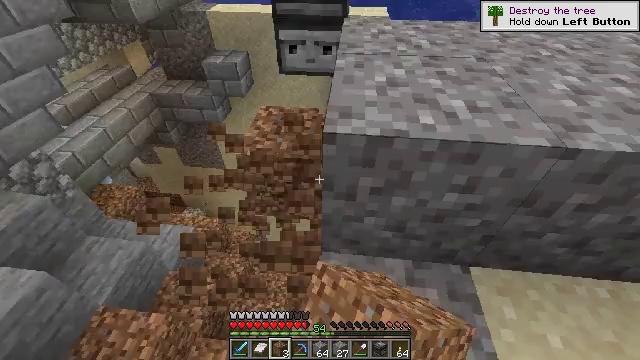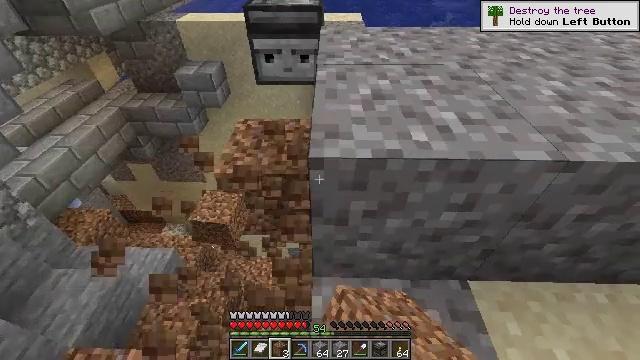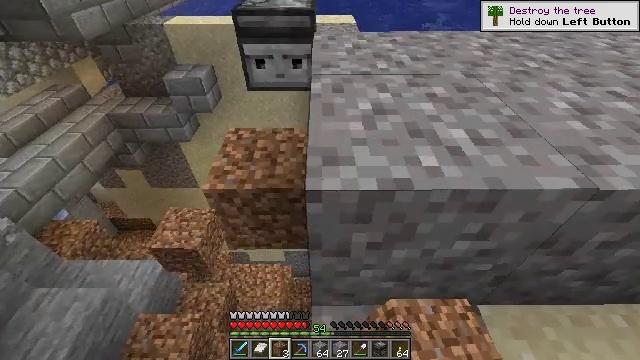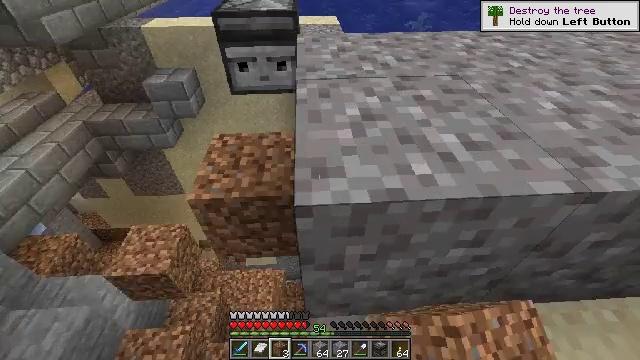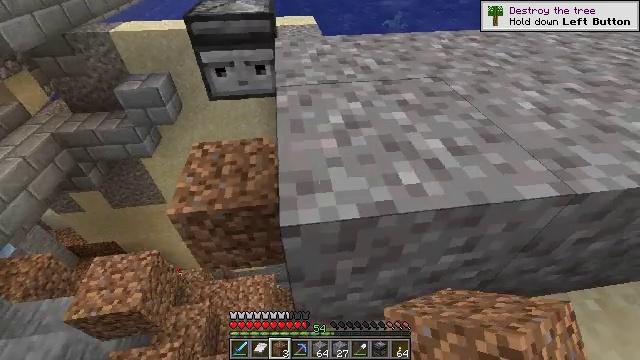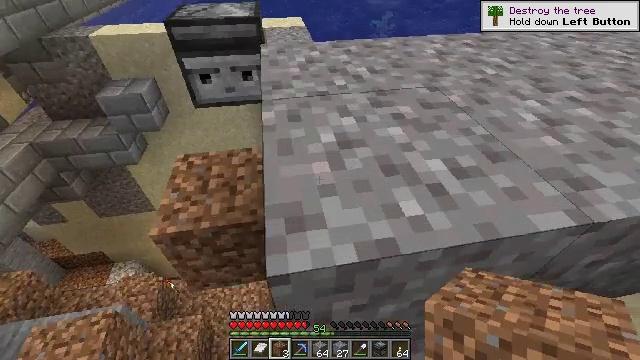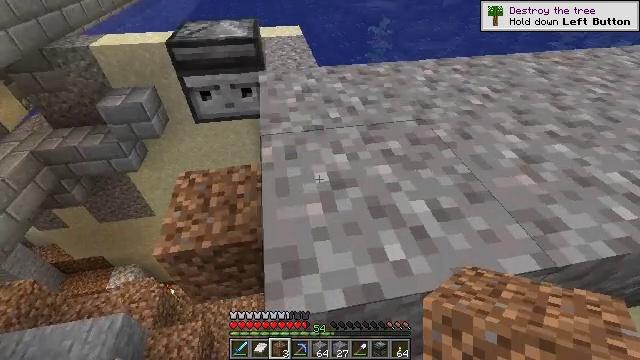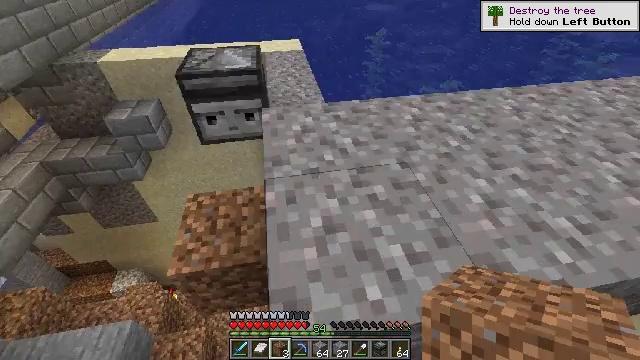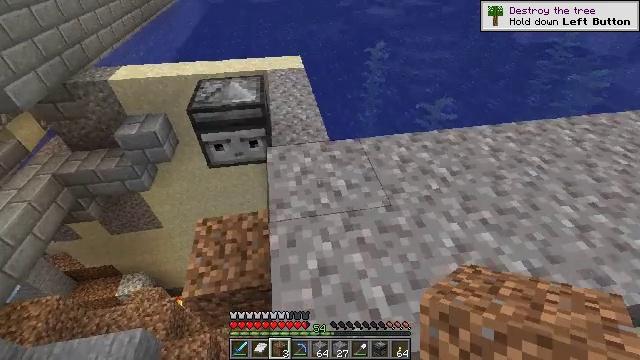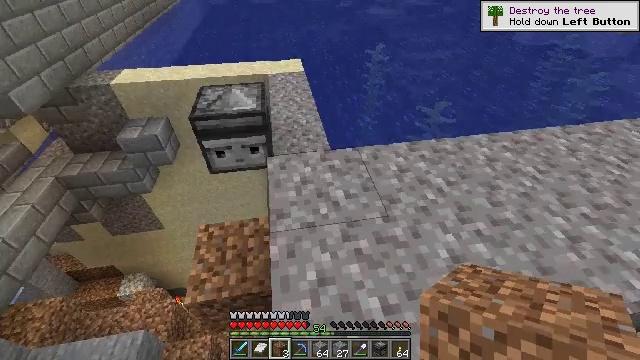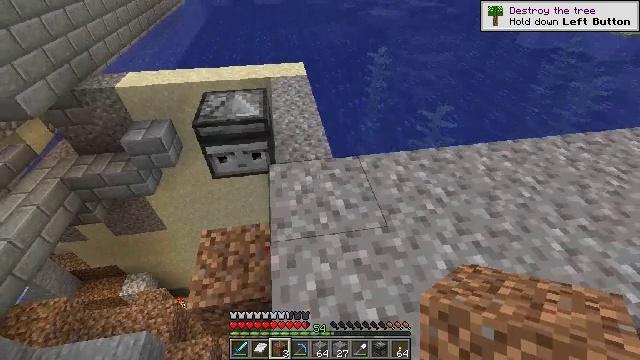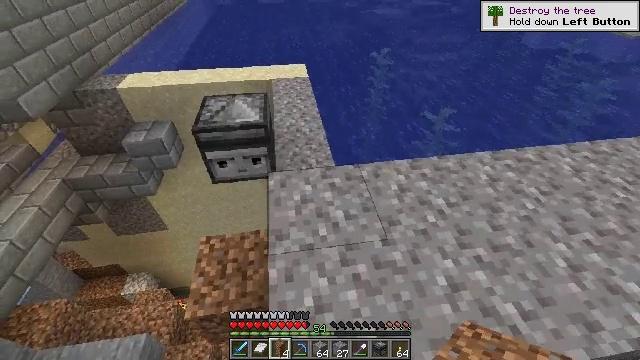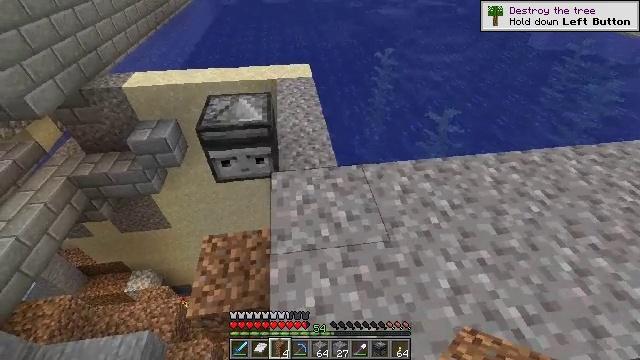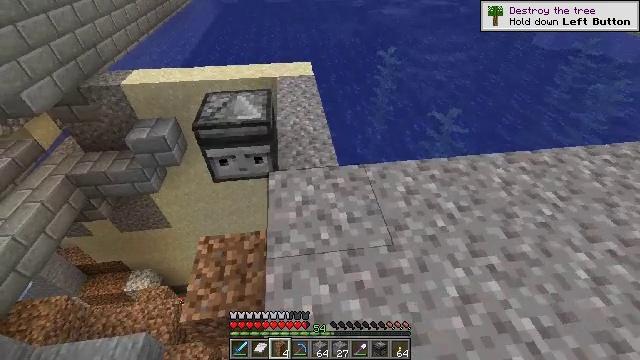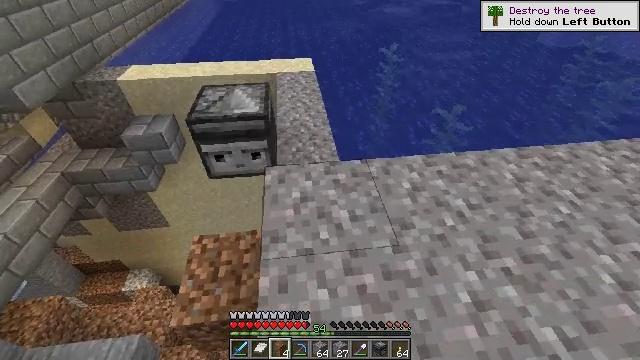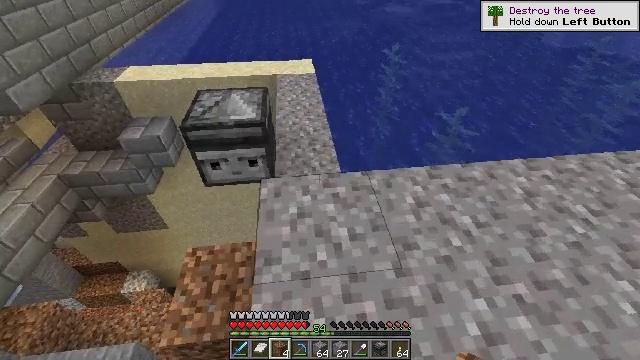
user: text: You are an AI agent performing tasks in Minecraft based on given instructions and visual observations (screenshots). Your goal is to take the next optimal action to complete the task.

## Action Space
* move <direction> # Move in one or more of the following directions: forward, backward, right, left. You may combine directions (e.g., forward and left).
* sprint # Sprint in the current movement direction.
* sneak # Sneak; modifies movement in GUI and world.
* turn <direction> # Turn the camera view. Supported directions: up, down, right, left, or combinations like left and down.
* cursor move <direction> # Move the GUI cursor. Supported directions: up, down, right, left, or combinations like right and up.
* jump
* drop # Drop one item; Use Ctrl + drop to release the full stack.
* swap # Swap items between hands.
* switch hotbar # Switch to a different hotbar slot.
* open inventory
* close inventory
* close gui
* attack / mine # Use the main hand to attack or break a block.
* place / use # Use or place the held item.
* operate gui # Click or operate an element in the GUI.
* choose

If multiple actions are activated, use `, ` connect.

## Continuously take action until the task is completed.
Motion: motion action
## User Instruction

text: Retrieve the observer from a structure.
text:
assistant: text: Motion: move forward, turn right
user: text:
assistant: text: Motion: turn right
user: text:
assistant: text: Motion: turn right
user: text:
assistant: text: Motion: move forward, turn right
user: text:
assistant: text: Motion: move forward, turn right
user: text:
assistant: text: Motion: move forward, jump
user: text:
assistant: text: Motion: move forward, jump
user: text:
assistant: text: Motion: move forward, jump
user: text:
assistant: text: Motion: move forward, jump
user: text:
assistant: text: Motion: move forward, jump
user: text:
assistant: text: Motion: move forward
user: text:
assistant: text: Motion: move forward
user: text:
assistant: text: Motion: move forward
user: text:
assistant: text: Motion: move forward
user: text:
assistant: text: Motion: move forward
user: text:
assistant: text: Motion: move forward
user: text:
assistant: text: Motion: move forward
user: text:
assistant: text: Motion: move forward
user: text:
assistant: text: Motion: move forward
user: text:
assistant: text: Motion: move forward
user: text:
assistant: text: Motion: move forward
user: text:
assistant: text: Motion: move forward
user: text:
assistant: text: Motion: move forward, turn left
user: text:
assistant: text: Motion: move forward, turn left
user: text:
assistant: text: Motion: move forward, turn left and down
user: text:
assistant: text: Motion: move forward, turn left
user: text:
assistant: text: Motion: turn left
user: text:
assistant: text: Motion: turn left
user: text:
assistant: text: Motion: turn left
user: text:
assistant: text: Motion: turn left